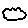
Label: cloud